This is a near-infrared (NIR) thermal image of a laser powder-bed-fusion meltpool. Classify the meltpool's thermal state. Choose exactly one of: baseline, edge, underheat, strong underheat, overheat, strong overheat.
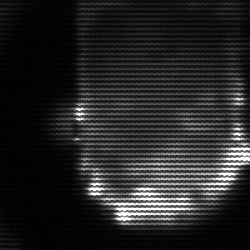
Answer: baseline